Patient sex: F
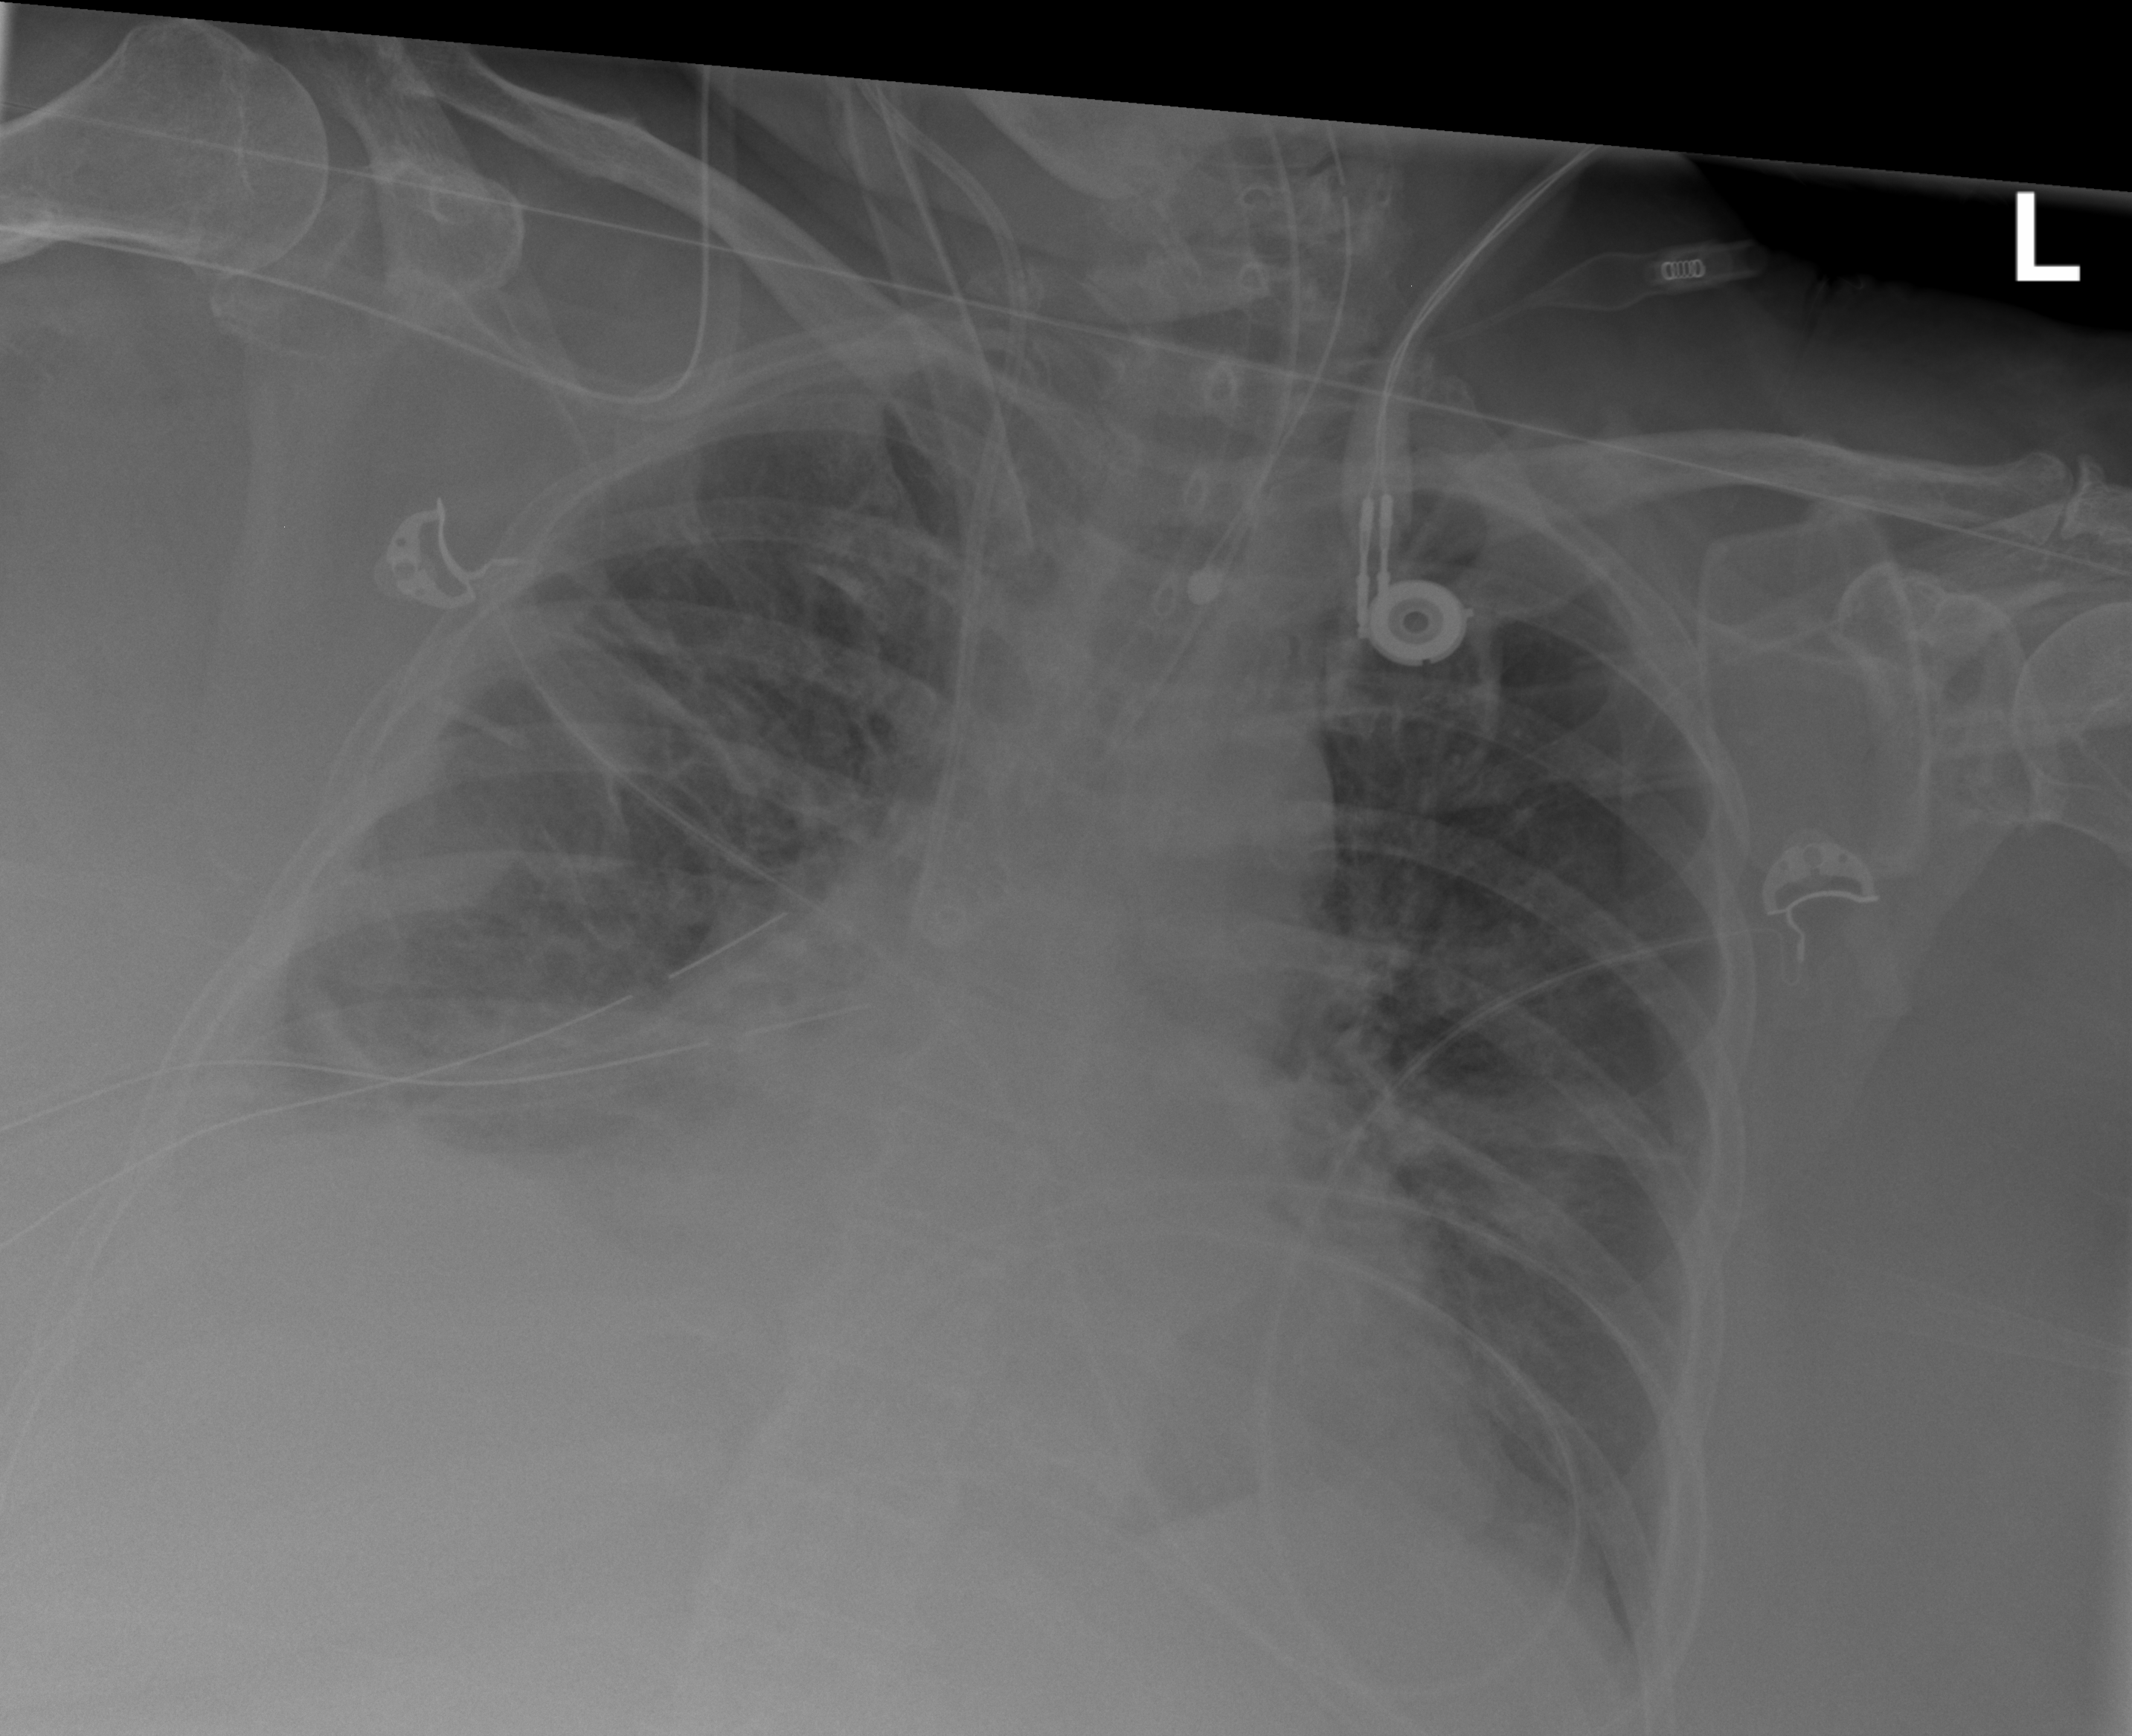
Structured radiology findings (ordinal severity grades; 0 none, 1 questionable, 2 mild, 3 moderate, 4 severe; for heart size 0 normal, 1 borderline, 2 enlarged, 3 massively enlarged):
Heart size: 0
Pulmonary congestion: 2
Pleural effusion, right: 0
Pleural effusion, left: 2
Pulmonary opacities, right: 0
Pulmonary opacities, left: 0
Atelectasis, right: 2
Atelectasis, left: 2